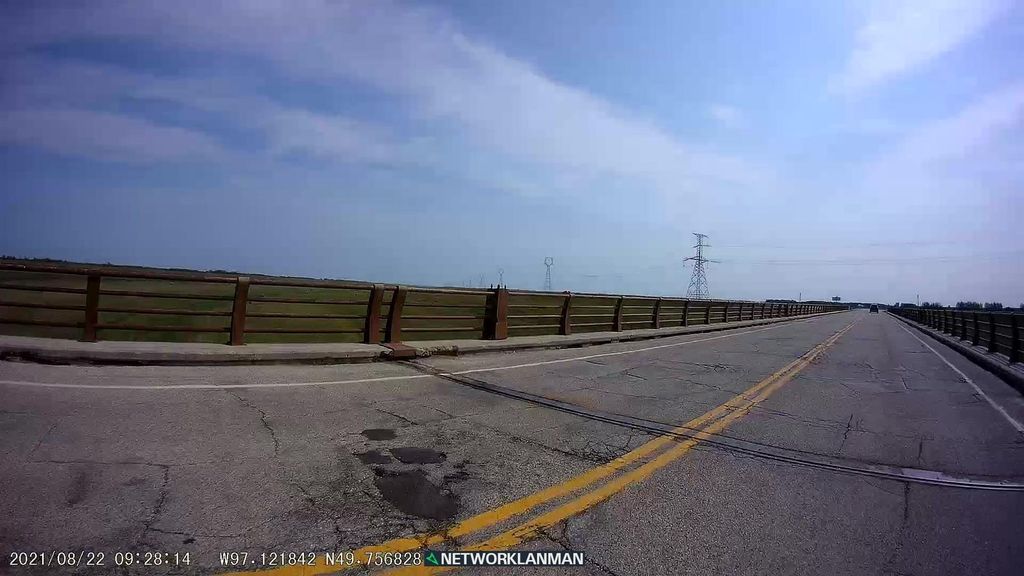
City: winnipeg